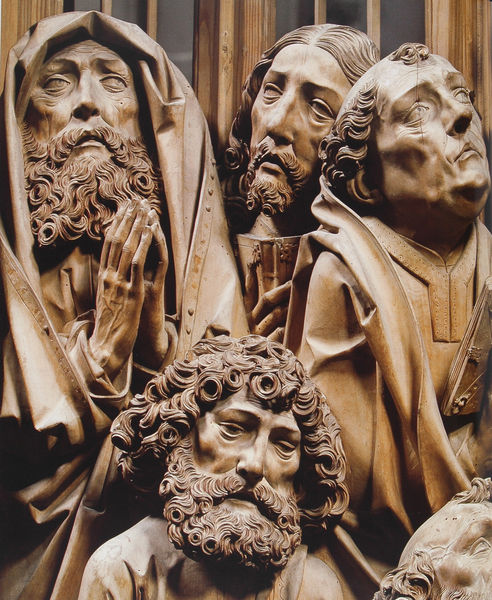
Titel: Fronleichnams-Altar, Mittelschrein, linke Apostelgruppe (Detail)
Künstler: Tilman Riemenschneider
Standort: Creglingen im Taubertal
Institution: Herrgottskirche
Schlagwörter: gruppe, mann, weiß, menschen, ausschnitt, braun, finger, grau, haar, holz, köpfe, mund, männer, nase, schwarz, stirn, blick, schleier, bart, bärte, gesichter, augen, bibel, blicke, falten, kragen, stein, trauer, vollbart, hände, kirche, gewand, haare, tücher, gewänder, gotik, kinn, locke, locken, scheitel, skulptur, kopfbedeckung, relief, figuren, münder, kopftuch, detail, glatze, plastik, foto, fotografie, vier, buch, mäntel, beten, gebet, altar, hochaltar, kathedrale, schnitzerei, fragment, besorgt, skulpturen, statuen, christus, jesus, leid, leiden, schmerz, mittelalter, adern, mönch, luther, heilige, jünger, heilig, anbetung, glauben, betend, beweinung, petrus, geschnitzt, schnitzwerk, schnitzaltar, apostel, altarbilder, riemenschneider, schitzerei, gefeltet, meister von zwettl, stitzerei, eingefallene wangen, hoffen, himmelfahrt mariä, tillman riemenschneider, hochbild, heilihge